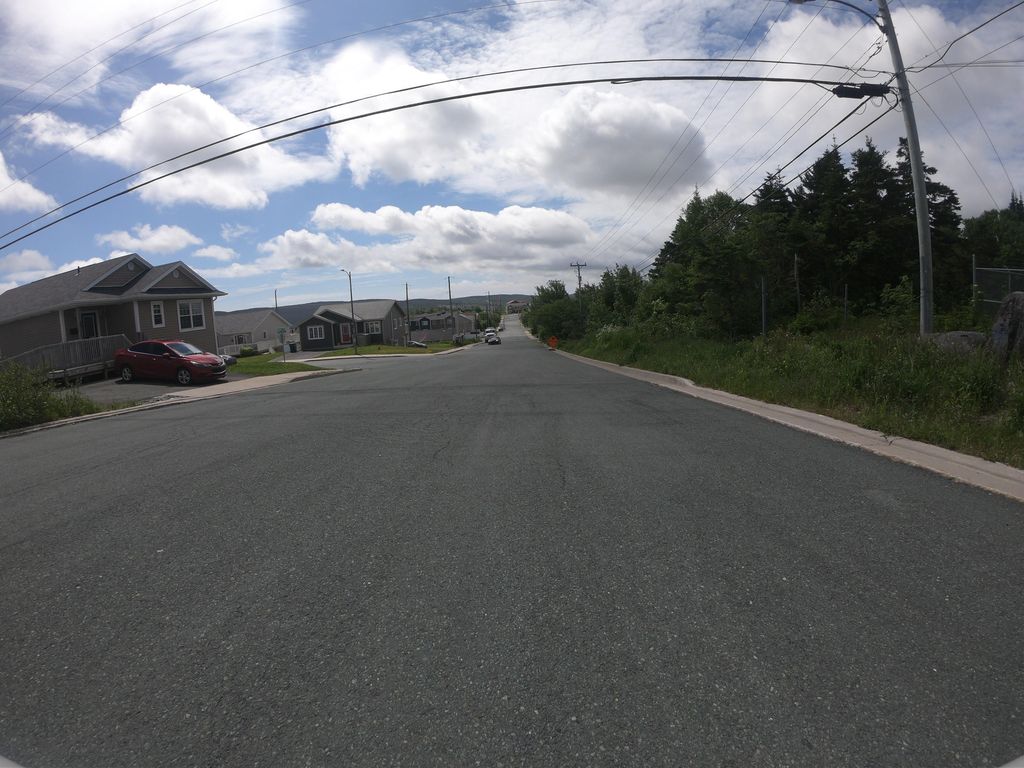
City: st_johns